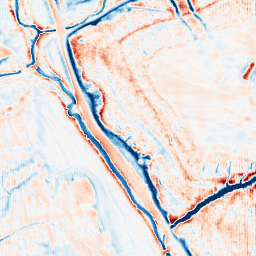
Category: edge_preserving
Decomposition family: anisotropic_diffusion
Decomposition parameters: iterations: 50
kappa: 30
gamma: 0.15
Upsampling method: fft_zeropad
Upsampling parameters: scale: 2
Upsampling scale: 2